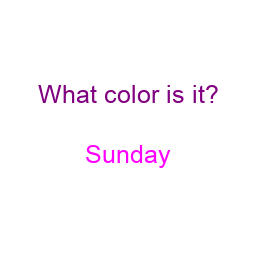
Color: magenta
Background color: white
Question text color: purple